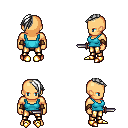
a pixel art fantasy rpg character, male body template, human, tanned skin, teal pirate shirt, gold greaves, white long mohawk hairstyle, cloth bracers, gold boots, dagger, four views (front, back, left, right), 2x2 character sprite sheet, small pixel art, hard edges, no anti-aliasing